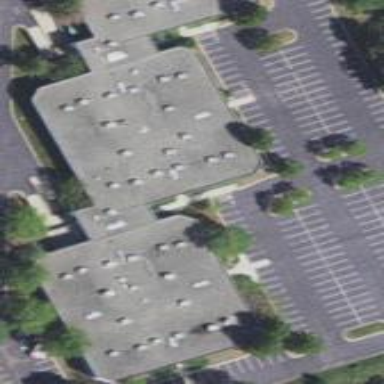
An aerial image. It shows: Commercial building.